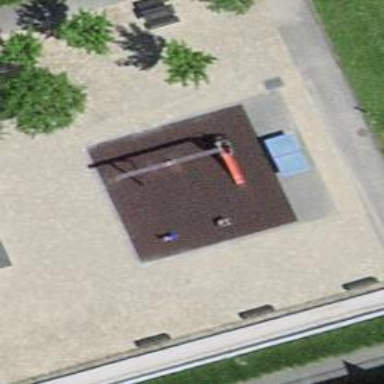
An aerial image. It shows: Playground with swings.